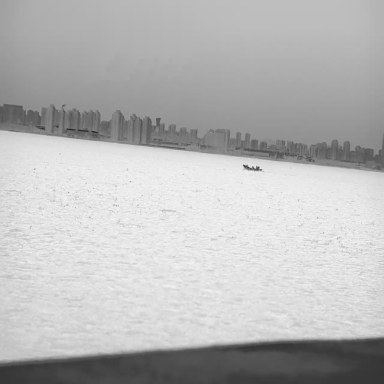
There is a bulk_carrier in the infrared image.